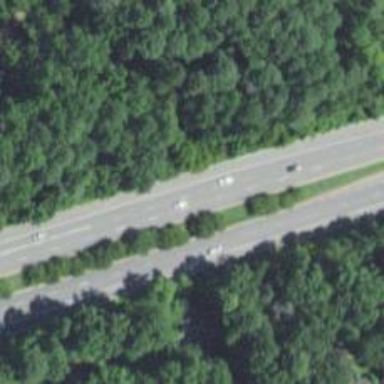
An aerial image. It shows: Expressway with asphalt surface categorized as trunk highway.